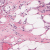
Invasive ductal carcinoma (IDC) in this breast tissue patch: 0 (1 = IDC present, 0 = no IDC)